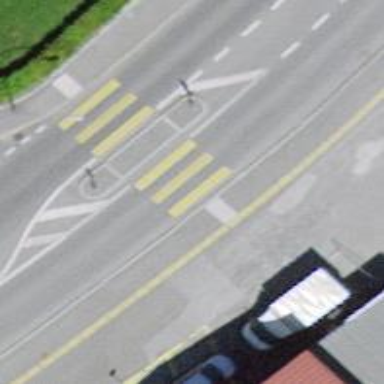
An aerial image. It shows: Uncontrolled zebra crossing with central island.